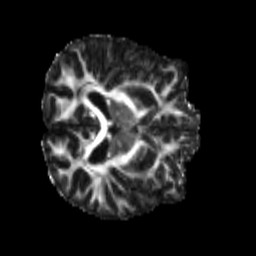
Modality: FA
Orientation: axial
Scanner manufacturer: siemens
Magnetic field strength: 3 T
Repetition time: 4 s
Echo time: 0.0594 s